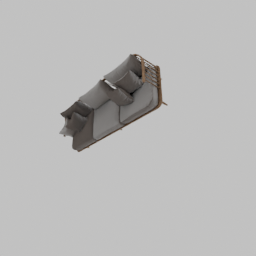
Label: furniture